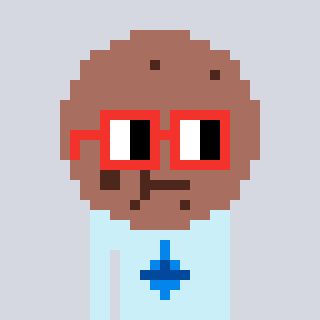
a pixel art character with square red glasses, a cookie-shaped head and a cold-colored body on a cool background